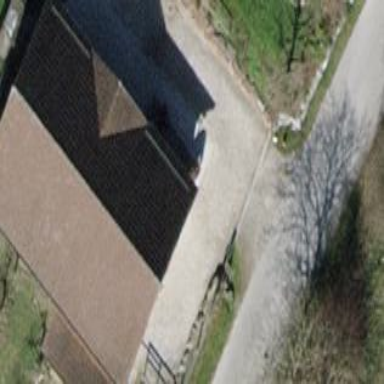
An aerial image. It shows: Farm auxiliary building with gabled roof.